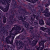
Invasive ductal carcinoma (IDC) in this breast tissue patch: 1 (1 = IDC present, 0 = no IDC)